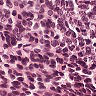
Metastatic tissue present: no